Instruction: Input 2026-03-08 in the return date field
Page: home
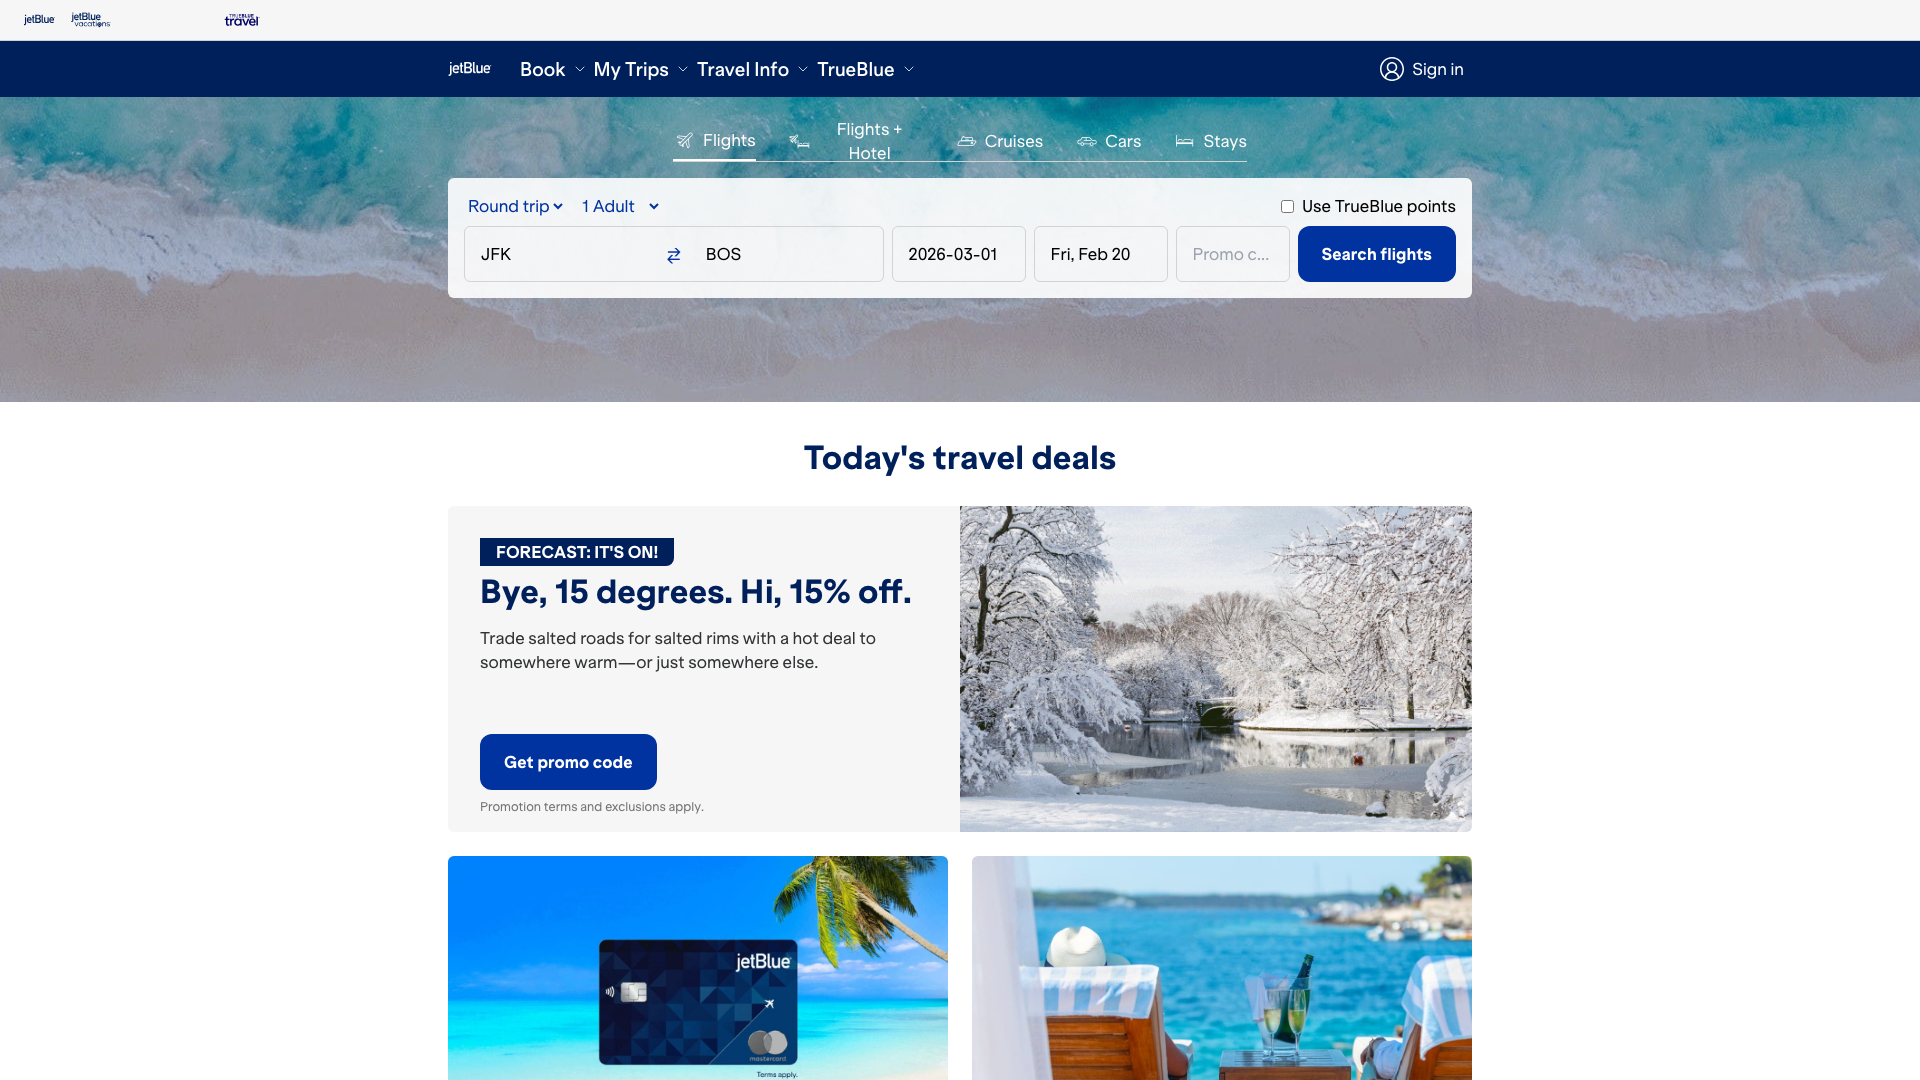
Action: type